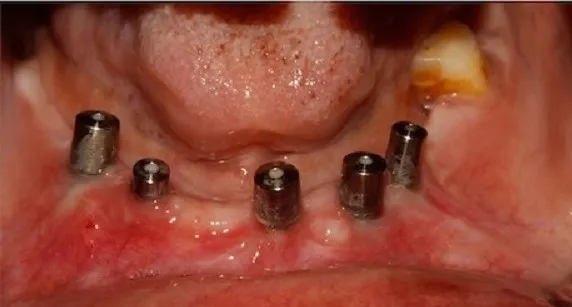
After 4 week, sufficient coverage of exposed implant surface.
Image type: medical_photograph (other_medical_photograph)